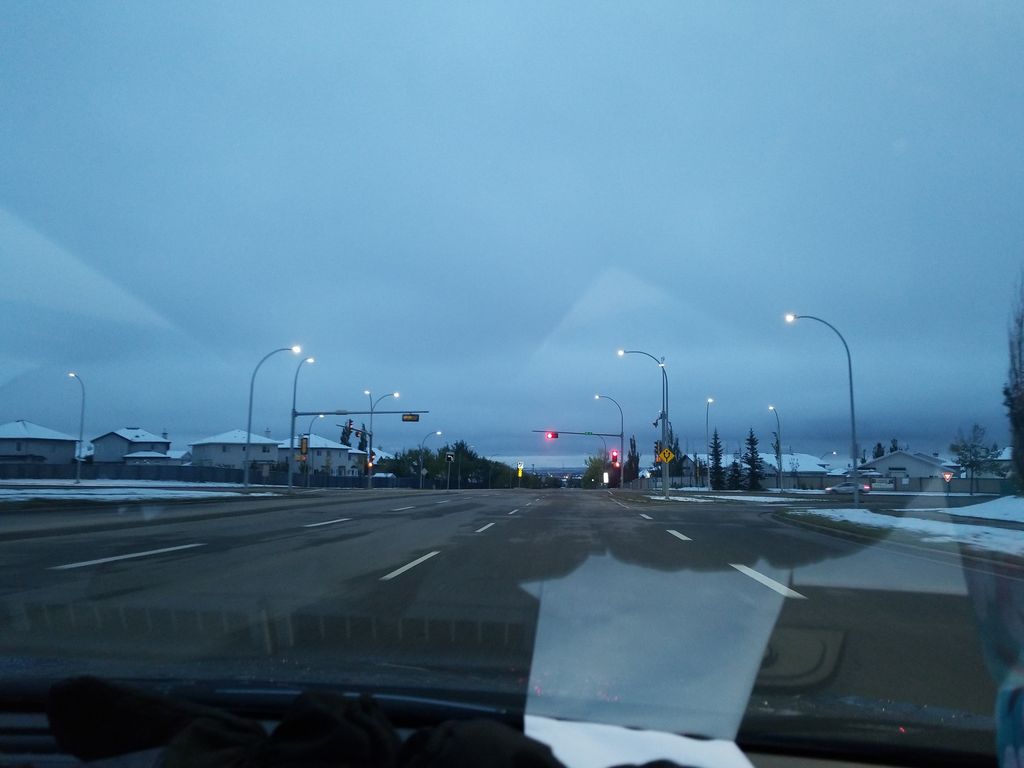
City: edmonton